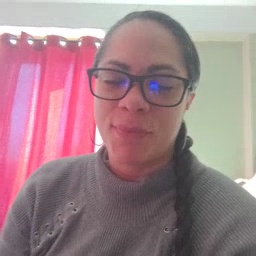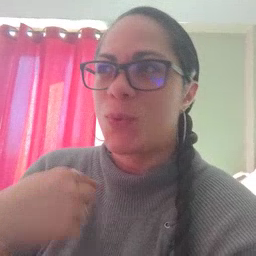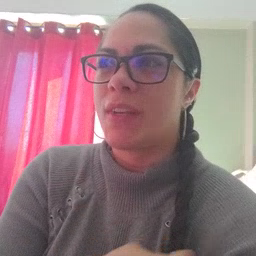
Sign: weus